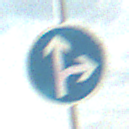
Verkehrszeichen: VorgeschriebeneFahrtrichtungGeradeausOderRechts
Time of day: MorningAfternoon
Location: Outdoor (Beach)
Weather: PartlyCloudy
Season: NotSpecified
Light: Natural